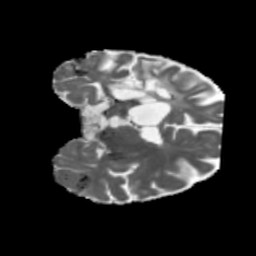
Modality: MD
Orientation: coronal
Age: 60
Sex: male
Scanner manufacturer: siemens
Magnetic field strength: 3 T
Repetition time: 5.47 s
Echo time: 0.0854 s